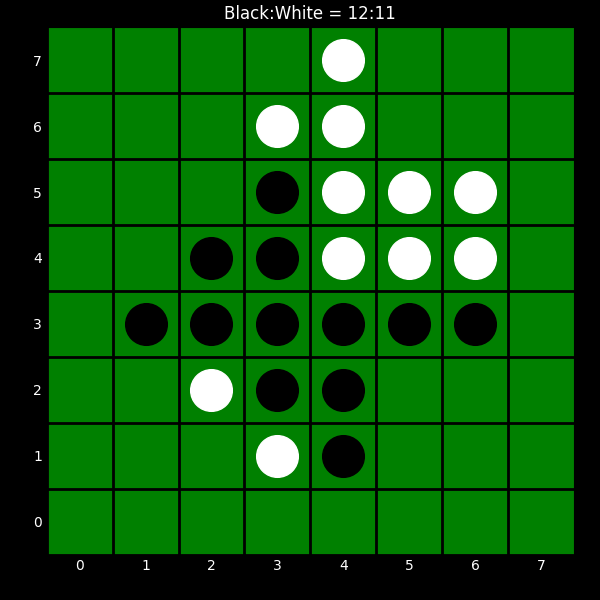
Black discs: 12
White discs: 11